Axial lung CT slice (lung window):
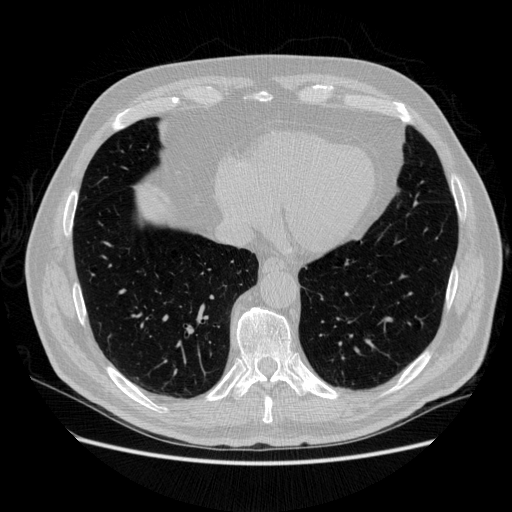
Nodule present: no